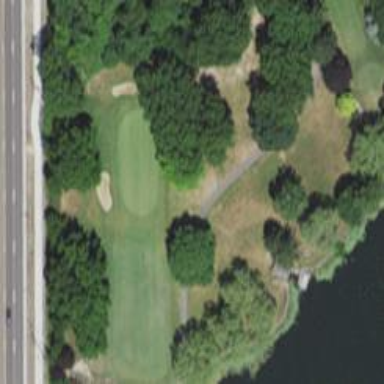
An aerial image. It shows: Area with grass used as rough in golf course.